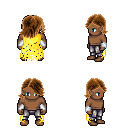
a pixel art fantasy rpg character, male body template, human, dark skin, yellow tattered cape, metal pants, brown swoop hairstyle, white cloth bracers, four views (front, back, left, right), 2x2 character sprite sheet, small pixel art, hard edges, no anti-aliasing